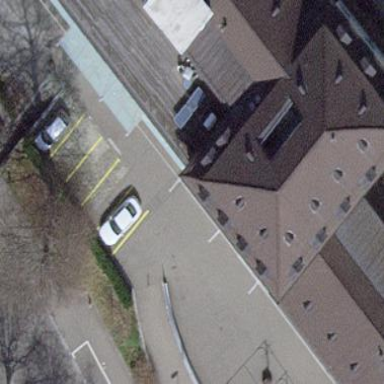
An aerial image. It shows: Building with half-hipped grey roof. The building itself is khaki in colour.